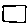
Label: square